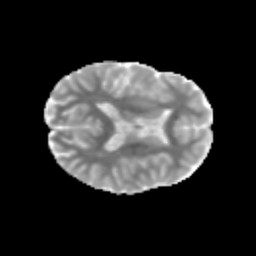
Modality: MD
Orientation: axial
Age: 11
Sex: male
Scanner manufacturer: siemens
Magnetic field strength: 3 T
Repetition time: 3.8 s
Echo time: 0.07 s